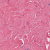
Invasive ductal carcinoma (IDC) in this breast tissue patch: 0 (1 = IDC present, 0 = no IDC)